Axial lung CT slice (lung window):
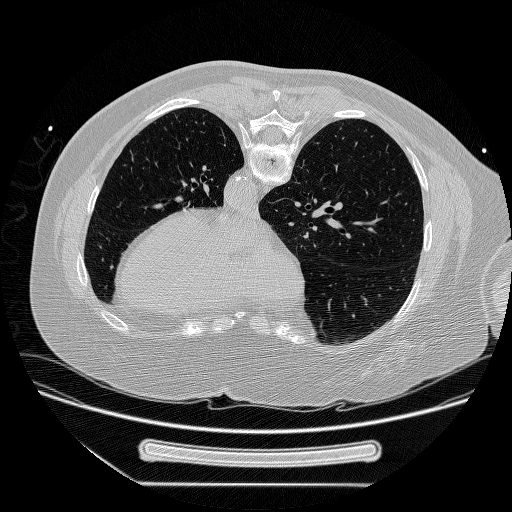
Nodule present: no